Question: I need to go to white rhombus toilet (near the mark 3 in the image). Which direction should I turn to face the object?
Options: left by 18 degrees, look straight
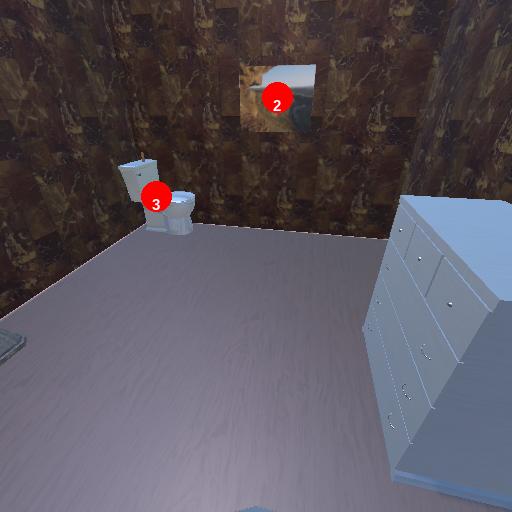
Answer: left by 18 degrees